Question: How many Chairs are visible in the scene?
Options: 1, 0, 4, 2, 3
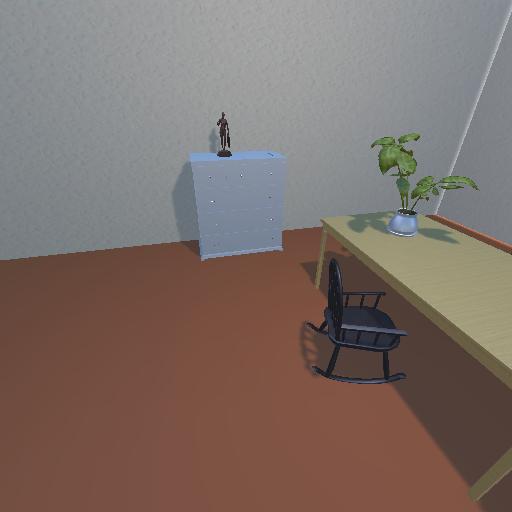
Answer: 1